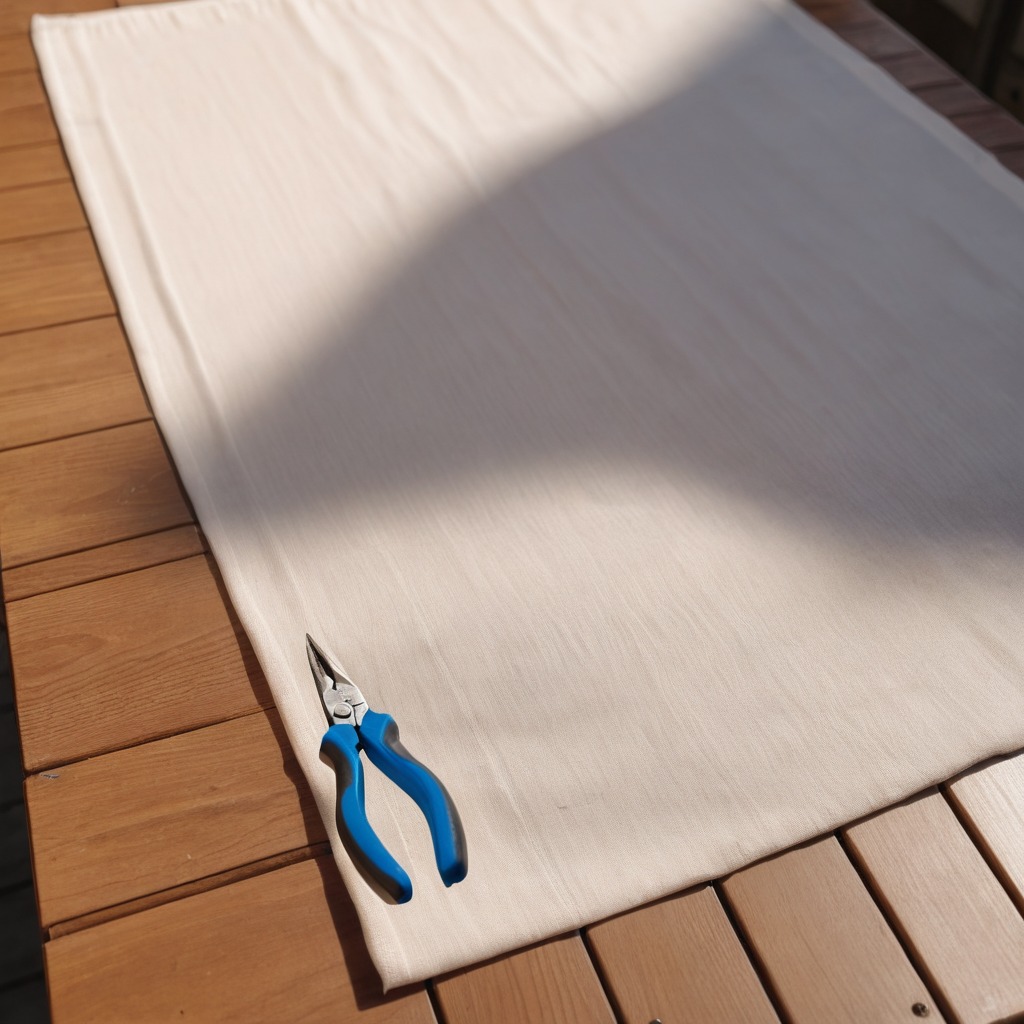
A plier lies on a wooden table in an outdoor workshop during daytime bright natural light soft shadows worn but beneath the cloth.